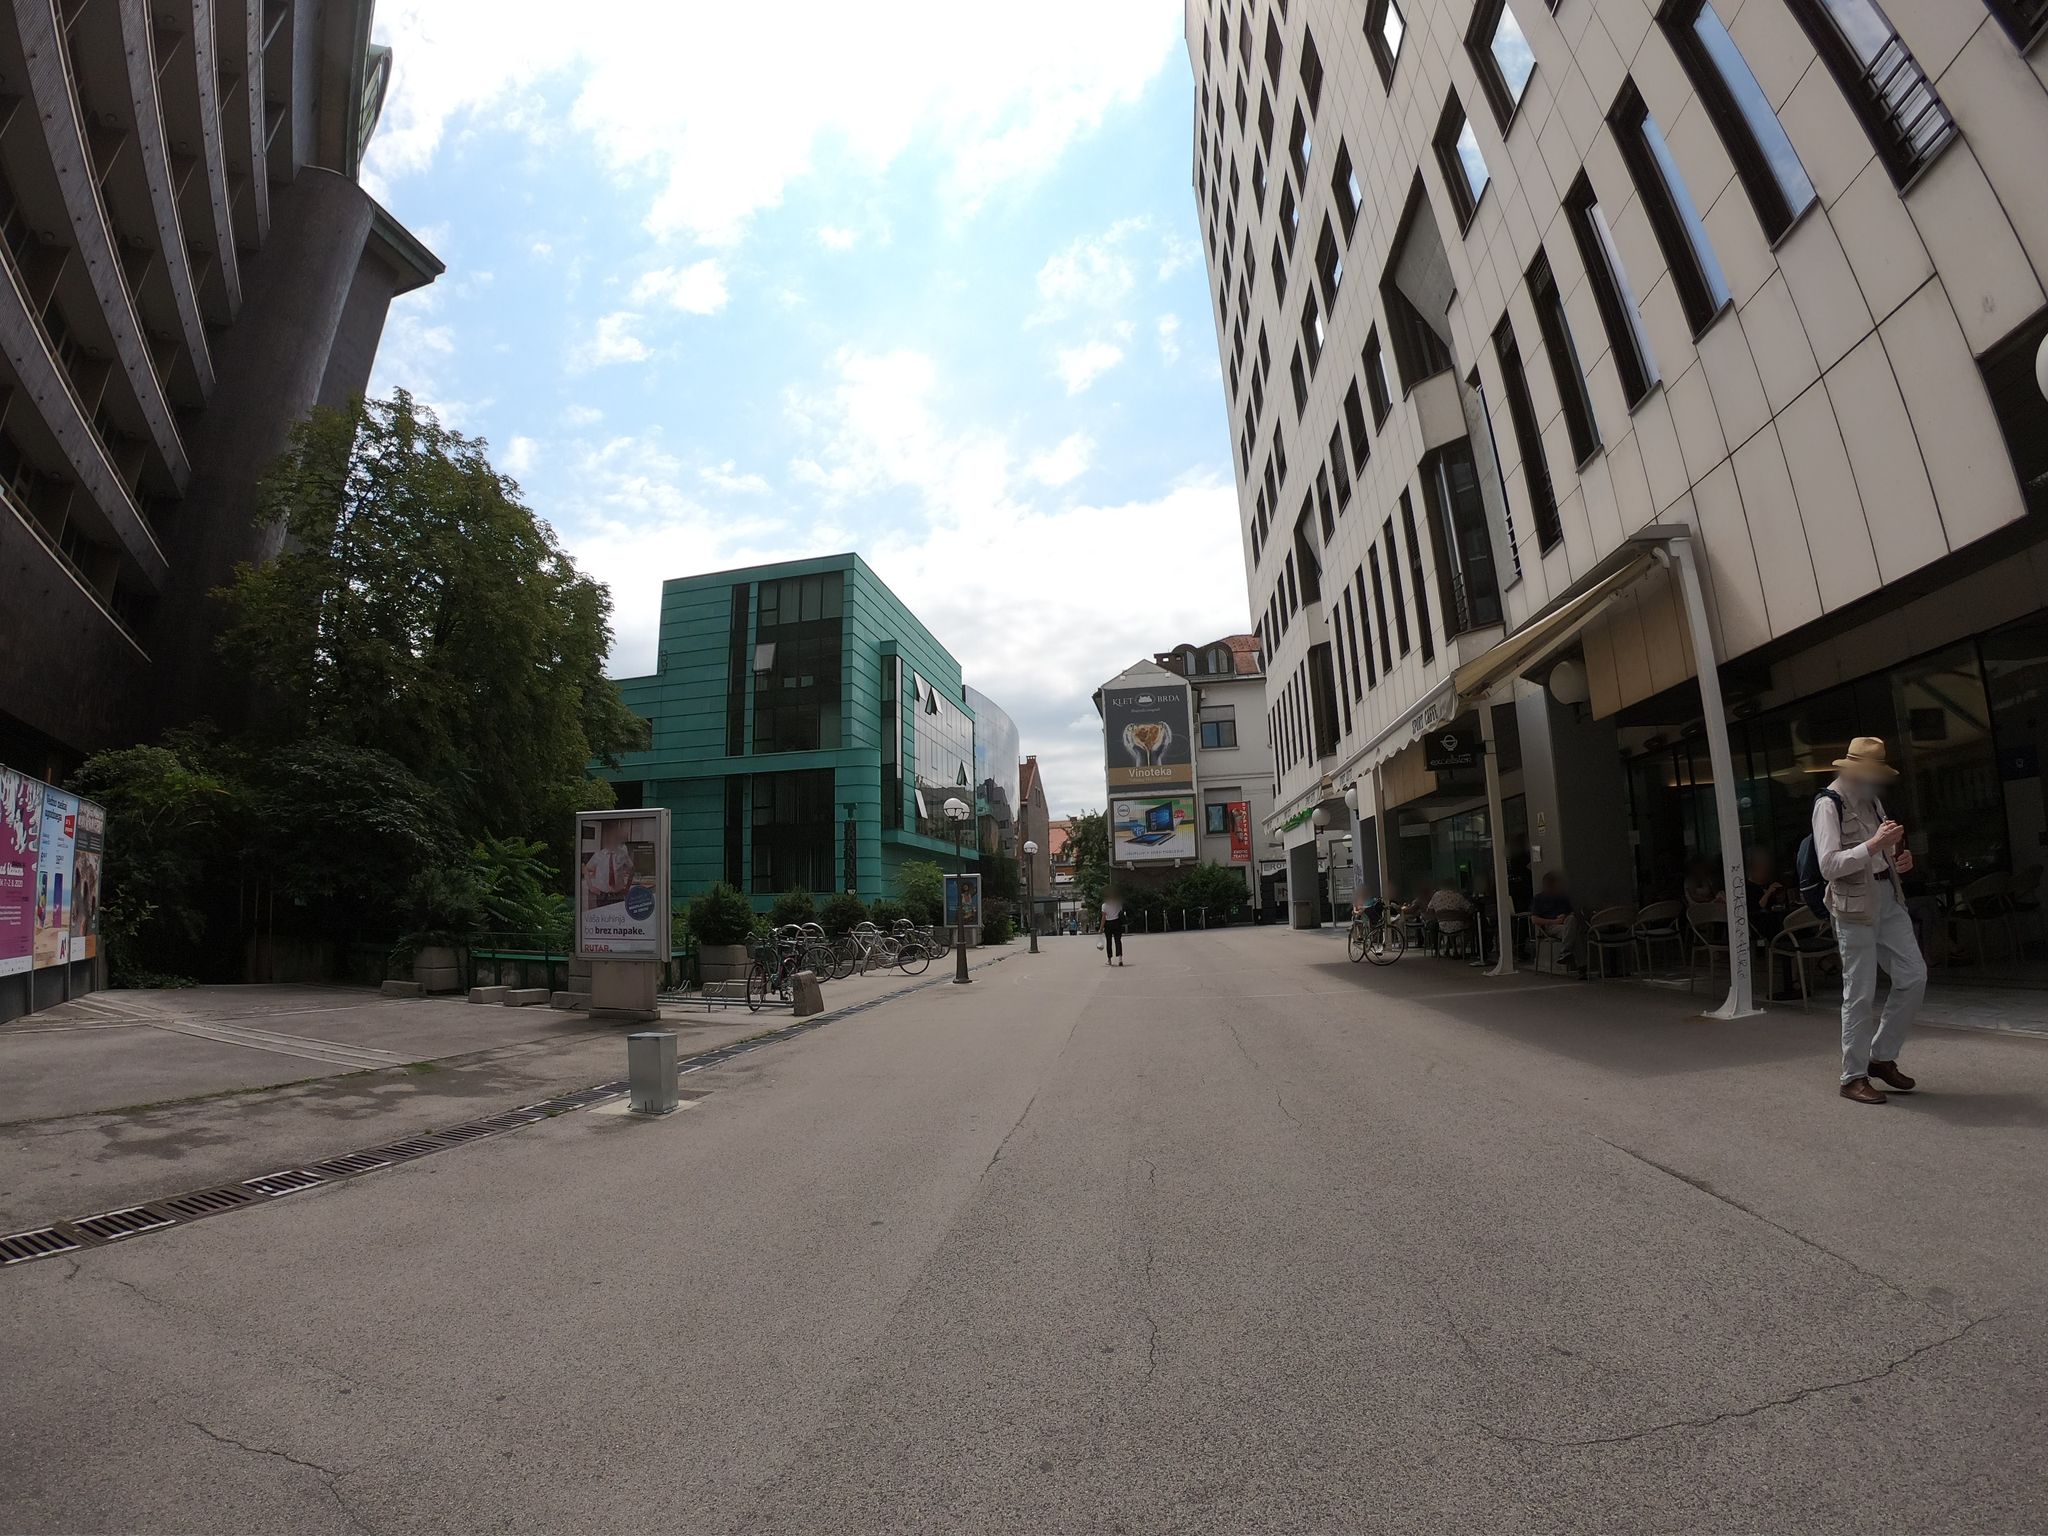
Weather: clear
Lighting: day
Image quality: good
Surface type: walking surface
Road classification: pedestrian, steps, path
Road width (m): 3.5
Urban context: urban centre
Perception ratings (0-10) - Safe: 5.2, Lively: 9.42, Beautiful: 9.17, Boring: 1.9, Depressing: 2.45, Wealthy: 5.43